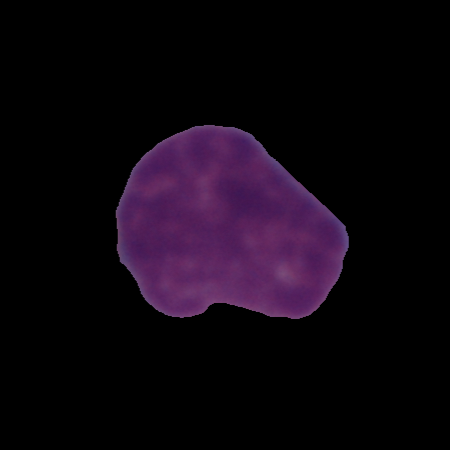
Label: cancer